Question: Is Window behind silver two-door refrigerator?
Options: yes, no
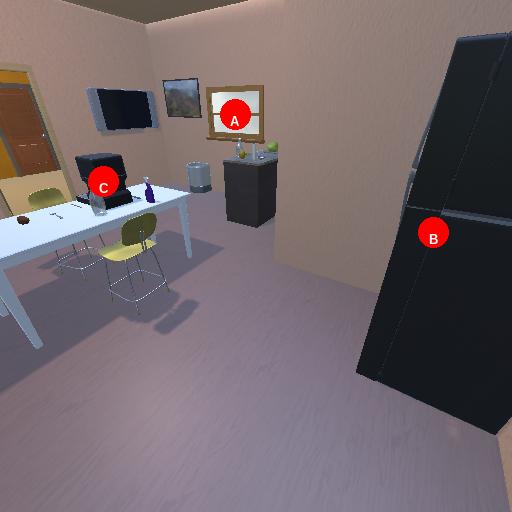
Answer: yes